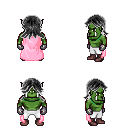
a pixel art fantasy rpg character, male body template, orc, green skin, pink cape, white pants, gray loose hair, metal gloves, maroon shoes, four views (front, back, left, right), 2x2 character sprite sheet, small pixel art, hard edges, no anti-aliasing